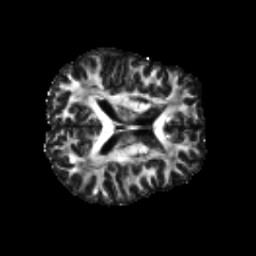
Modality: FA
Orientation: axial
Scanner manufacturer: siemens
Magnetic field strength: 3 T
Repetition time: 4.16 s
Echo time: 0.0806 s